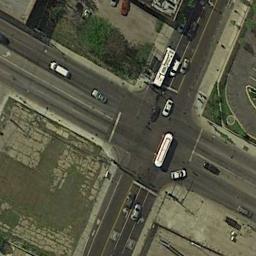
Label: intersection